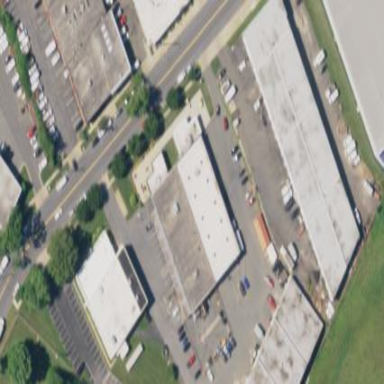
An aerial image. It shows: Commercial building.